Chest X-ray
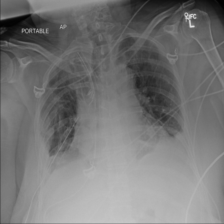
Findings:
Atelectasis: negative
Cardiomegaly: negative
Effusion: negative
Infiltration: negative
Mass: negative
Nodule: negative
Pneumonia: negative
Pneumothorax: negative
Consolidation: negative
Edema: negative
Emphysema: negative
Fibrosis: negative
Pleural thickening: negative
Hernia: negative